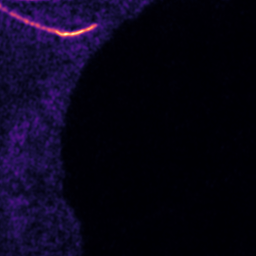
Label: Super-resolution Microtubules image